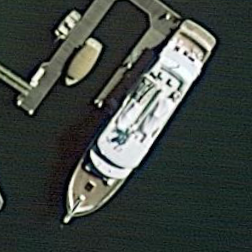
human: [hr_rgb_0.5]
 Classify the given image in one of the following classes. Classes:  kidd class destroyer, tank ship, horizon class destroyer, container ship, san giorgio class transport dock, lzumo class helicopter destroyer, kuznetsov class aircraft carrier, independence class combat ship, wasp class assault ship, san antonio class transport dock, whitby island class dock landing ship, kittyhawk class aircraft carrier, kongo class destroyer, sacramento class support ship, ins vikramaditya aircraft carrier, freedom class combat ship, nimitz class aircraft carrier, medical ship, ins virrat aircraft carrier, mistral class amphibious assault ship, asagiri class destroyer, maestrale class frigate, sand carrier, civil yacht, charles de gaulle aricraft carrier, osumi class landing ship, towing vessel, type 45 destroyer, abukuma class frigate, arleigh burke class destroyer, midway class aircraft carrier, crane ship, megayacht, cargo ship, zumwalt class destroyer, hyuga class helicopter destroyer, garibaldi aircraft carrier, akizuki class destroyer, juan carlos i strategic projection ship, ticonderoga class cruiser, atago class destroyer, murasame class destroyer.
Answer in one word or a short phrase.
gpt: Civil yacht